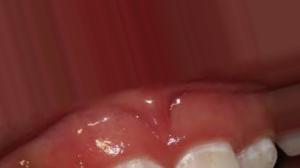
Condition: Caries